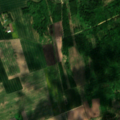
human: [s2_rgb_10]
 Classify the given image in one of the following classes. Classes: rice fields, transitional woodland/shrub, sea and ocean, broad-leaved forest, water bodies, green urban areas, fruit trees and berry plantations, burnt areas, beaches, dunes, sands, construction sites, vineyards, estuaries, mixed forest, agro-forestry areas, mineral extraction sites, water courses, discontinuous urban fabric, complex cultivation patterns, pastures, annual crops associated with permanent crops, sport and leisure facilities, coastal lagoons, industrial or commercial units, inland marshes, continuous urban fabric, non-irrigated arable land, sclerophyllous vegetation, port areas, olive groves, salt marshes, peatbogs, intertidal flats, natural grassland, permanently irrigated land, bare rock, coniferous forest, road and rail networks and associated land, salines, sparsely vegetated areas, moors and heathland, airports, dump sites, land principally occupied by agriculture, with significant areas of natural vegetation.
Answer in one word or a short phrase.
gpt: non-irrigated arable land, land principally occupied by agriculture, with significant areas of natural vegetation, broad-leaved forest, mixed forest, transitional woodland/shrub